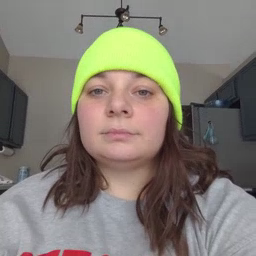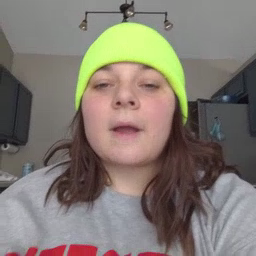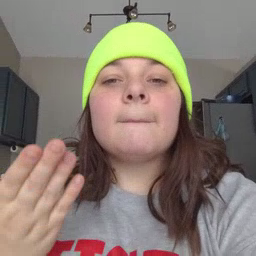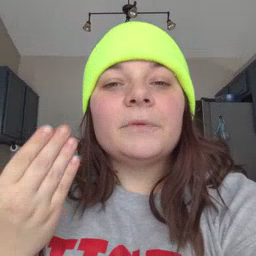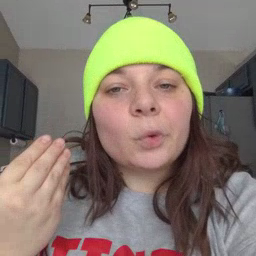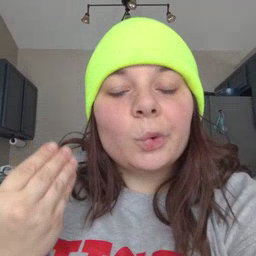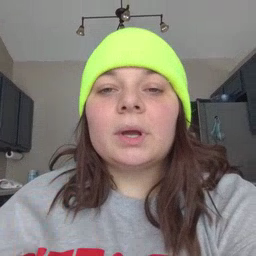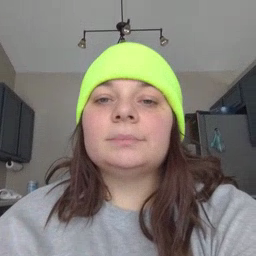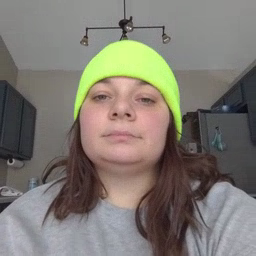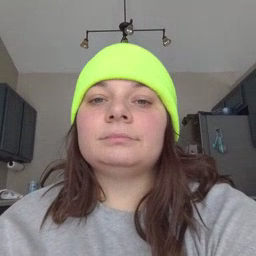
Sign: before